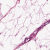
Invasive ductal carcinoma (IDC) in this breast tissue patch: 0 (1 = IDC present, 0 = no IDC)